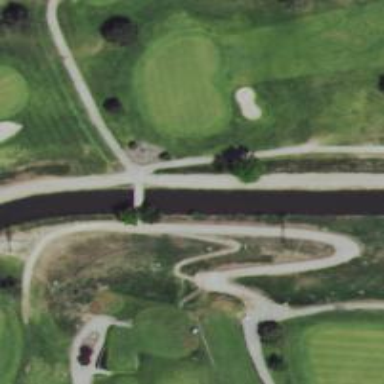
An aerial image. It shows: Path bridge with view of golf course.